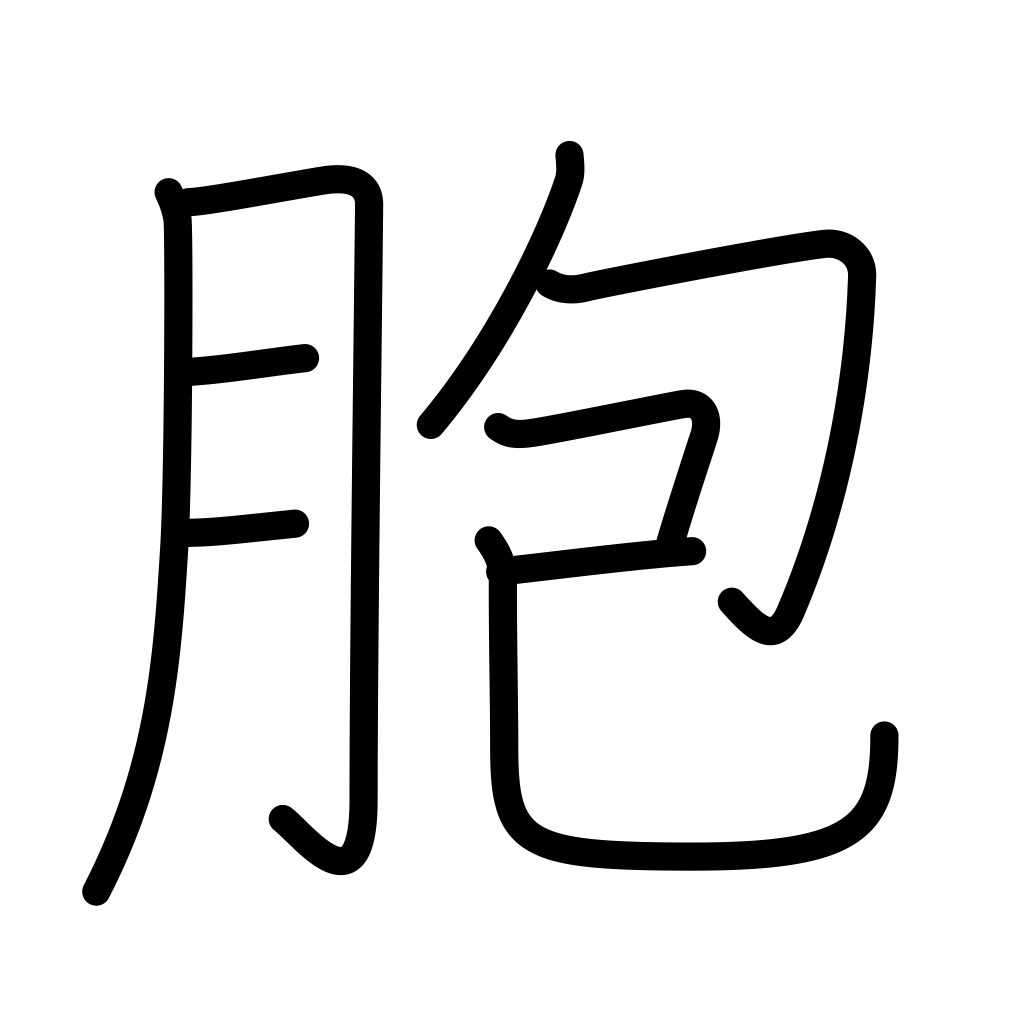
Meaning: placenta, sac, sheath